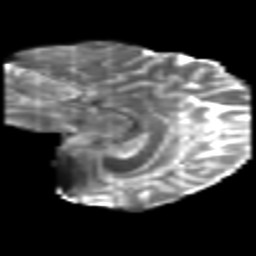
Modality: T2w
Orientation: sagittal
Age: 33
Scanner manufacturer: philips
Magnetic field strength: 3 T
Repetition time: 8.6 s
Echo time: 0.127 s